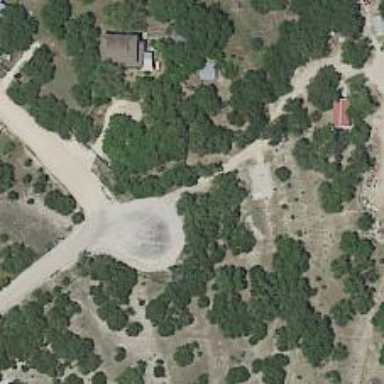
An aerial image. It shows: Driveway leading to service road.